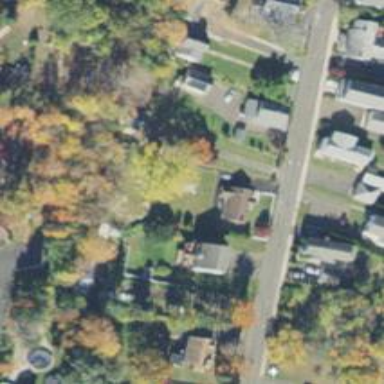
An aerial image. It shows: Residential driveway used as service road.